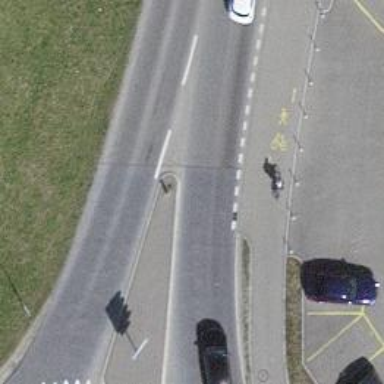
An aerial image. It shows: Primary highway with cycle track on the left.